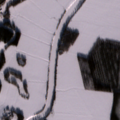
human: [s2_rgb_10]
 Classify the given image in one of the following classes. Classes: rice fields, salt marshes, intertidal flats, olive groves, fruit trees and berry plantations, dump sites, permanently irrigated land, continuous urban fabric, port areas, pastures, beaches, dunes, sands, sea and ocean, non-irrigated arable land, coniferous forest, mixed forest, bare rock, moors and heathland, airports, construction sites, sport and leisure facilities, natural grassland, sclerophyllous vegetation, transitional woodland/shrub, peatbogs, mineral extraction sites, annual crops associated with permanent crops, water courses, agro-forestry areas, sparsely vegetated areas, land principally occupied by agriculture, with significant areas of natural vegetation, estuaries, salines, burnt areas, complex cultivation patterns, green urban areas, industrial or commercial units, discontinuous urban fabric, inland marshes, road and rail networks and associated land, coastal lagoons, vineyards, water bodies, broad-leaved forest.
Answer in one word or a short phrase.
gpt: non-irrigated arable land, land principally occupied by agriculture, with significant areas of natural vegetation, mixed forest